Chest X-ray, PA view. Patient: 68 years old, sex M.
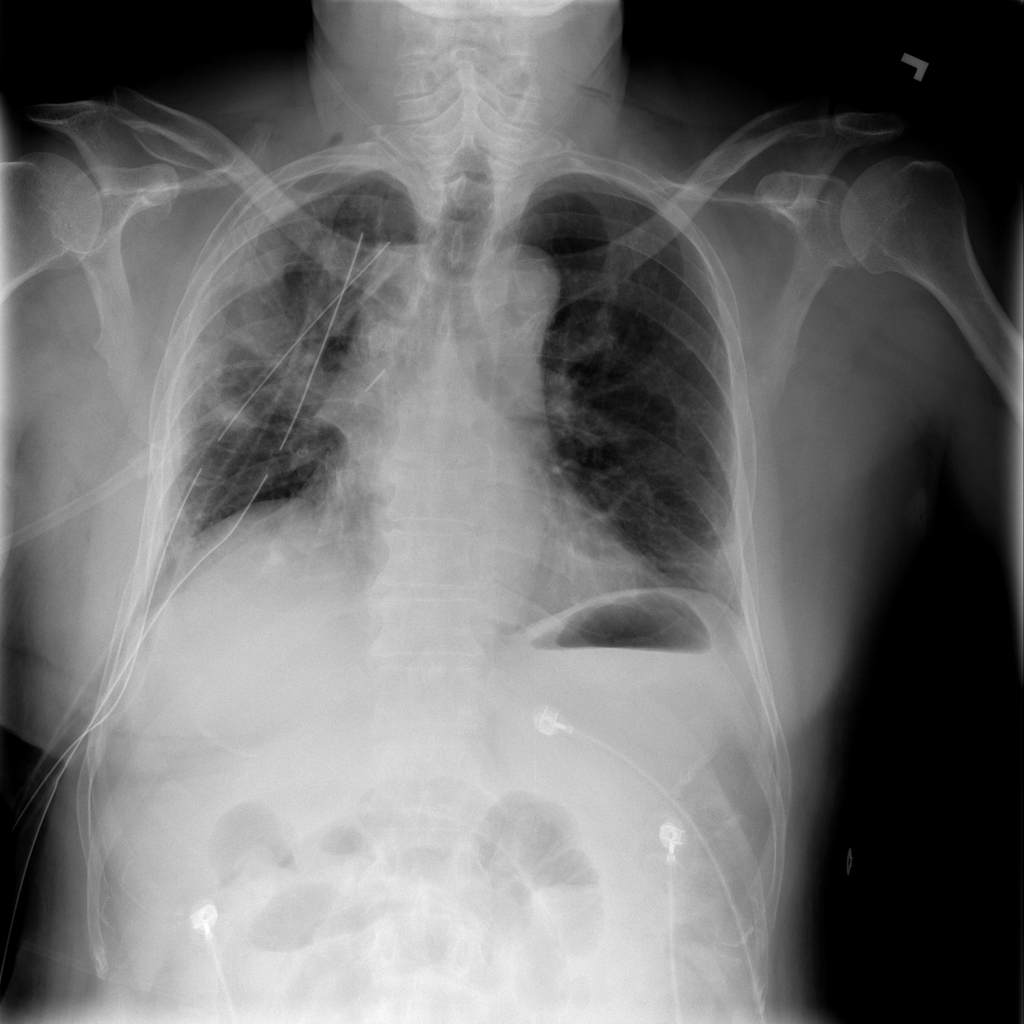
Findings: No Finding